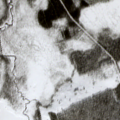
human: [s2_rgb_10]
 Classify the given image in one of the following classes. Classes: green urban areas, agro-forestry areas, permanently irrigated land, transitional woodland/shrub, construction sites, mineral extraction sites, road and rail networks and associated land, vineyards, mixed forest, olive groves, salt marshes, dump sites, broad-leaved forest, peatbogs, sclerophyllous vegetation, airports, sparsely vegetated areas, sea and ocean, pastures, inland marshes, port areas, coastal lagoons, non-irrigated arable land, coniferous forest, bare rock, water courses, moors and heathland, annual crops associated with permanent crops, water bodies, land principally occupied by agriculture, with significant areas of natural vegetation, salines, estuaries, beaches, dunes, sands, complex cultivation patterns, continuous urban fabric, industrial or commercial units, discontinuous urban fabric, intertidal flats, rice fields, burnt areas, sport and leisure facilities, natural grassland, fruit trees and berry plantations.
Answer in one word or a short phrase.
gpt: coniferous forest, transitional woodland/shrub, peatbogs, water bodies